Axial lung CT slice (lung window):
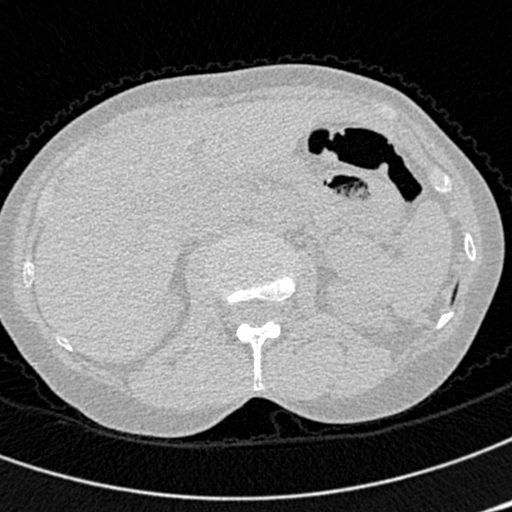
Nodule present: no